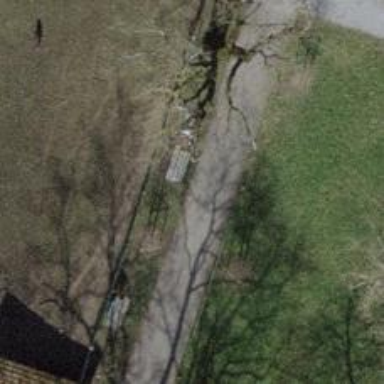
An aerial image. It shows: Bench for seating.